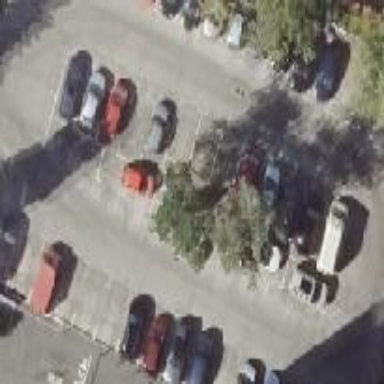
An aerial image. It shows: Asphalt parking aisle road for service vehicles.